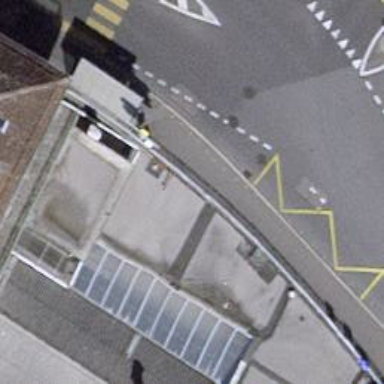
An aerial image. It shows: Post box.